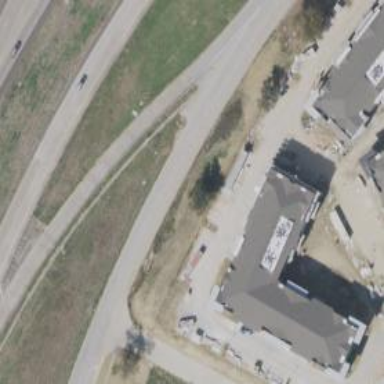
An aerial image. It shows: Secondary road with frontage road alongside.